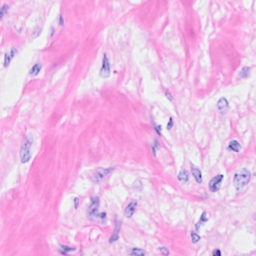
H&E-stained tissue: Breast